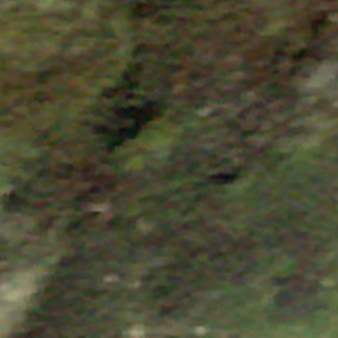
Label: other